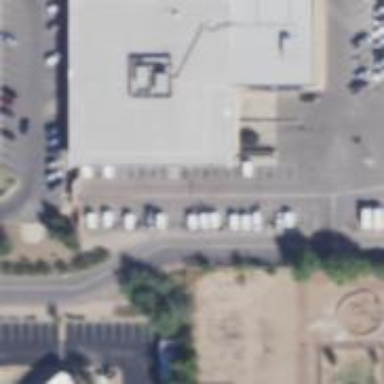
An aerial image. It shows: Post office building.